Question: I have an Apache Wicket page that has a DataTable with a column that needs to show the statuses, Red, Yellow, Green. If the content of the column is Red, I want to change the CSS class to red-status, if yellow yellow-status, else green-status. I can't seem to get at the data in the way you can from a clickable property column. How do you get at the data in a PropertyColumn, or is there another way to do this in a DataTable? Thank you!
UPDATE
Thank you, Martin. Here's what I came up with:
'''
@Override
public void populateItem(Item<ICellPopulator<T>> cellItem, String componentId, final IModel<T> rowModel) {
Label label = new Label(componentId, getDataModel(rowModel));
cellItem.add(label);
LOGGER.debug("populateItem: label DefaultModelObject: {}", (String) label.getDefaultModelObject());
label.add(new AttributeModifier("class", new AbstractReadOnlyModel<String>() {
private static final long serialVersionUID = 1L;
ProcessingTime processingTime = (ProcessingTime) rowModel.getObject();
@Override
public String getObject() {
String cssClass = null;
if (StringUtils.equals("Red", processingTime.getStatus())) {
cssClass = "red-status";
} else if (StringUtils.equals("Yellow", processingTime.getStatus())) {
cssClass = "yellow-status";
} else if (StringUtils.equals("Green", processingTime.getStatus())) {
cssClass = "green-status";
} else {
cssClass = "process-status";
}
return cssClass;
}
}));
}
'''

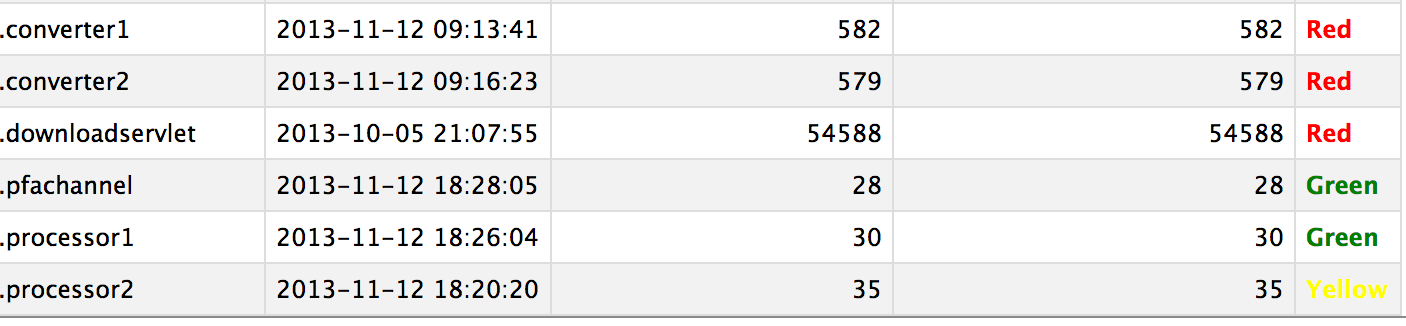
Answer: First thing first, look at the populateItem of PropertyColumn, how does the implementation looks like, in Wicket 6 (similar like other versions) it is:
'''
public class PropertyColumn<T, S> extends AbstractColumn<T, S> implements IExportableColumn<T, S, Object>
...
@Override
public void populateItem(final Item<ICellPopulator<T>> item, final String componentId,
final IModel<T> rowModel)
{
item.add(new Label(componentId, createLabelModel(rowModel)));
}
...
}
'''
You have to modify the inner component that is create as the label of the column.
First method: create your own component (also your component is able to contain its own mechanism of creation css class or style instead of adding an AttributeModifier here):
'''
@Override
public void populateItem(final Item<ICellPopulator<T>> item, final String componentId,
final IModel<T> rowModel)
{
super.populateItem(item, componentId, rowModel);
MarkupContainer c = item.get(componentId);
c.add(new AttributeModifier("class", new AbstractReadonlyModel<String>() {
private static final long serialVersionUID = 1L;
@Override
public String getObject() {
// some logic how to which css you want to apply
return "MY-CSS-CLASS";
}
}));
'''
}
or you can let Wicket to create the Label component itself and you just add an AttributeModifier:
'''
@Override
public void populateItem(final Item<ICellPopulator<T>> item, final String componentId, final IModel<T> rowModel)
{
super.populateItem(item, componentId, rowModel);
Label l = new Label(componentId, createLabelModel(rowModel));
item.add(l);
l.add(new AttributeModifier("class", new AbstractReadonlyModel<String>() {
private static final long serialVersionUID = 1L;
@Override
public String getObject() {
// some logic how to which css you want to apply
return "MY-CSS-CLASS";
}
}));
'''
}
the method 'createLabelModel' is deprecated in Wicket 6, rather to use 'getDataModel' instead.